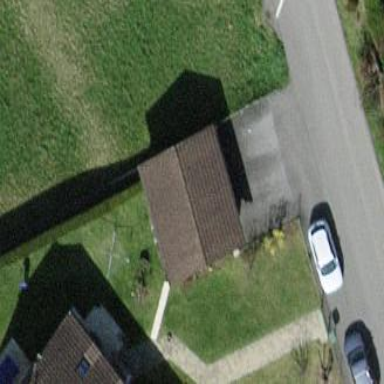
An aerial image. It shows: Group of garages.